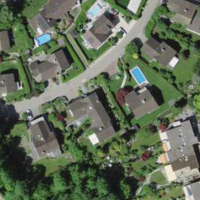
EUNIS habitat code: 55
Species observed at this site:
Stachys sylvatica
Equisetum arvense